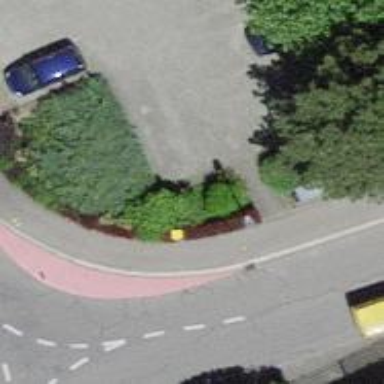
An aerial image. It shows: Post box.